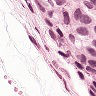
Metastatic tissue present: yes